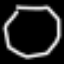
Label: octagon